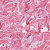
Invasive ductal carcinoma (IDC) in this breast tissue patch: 0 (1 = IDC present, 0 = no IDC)